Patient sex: F
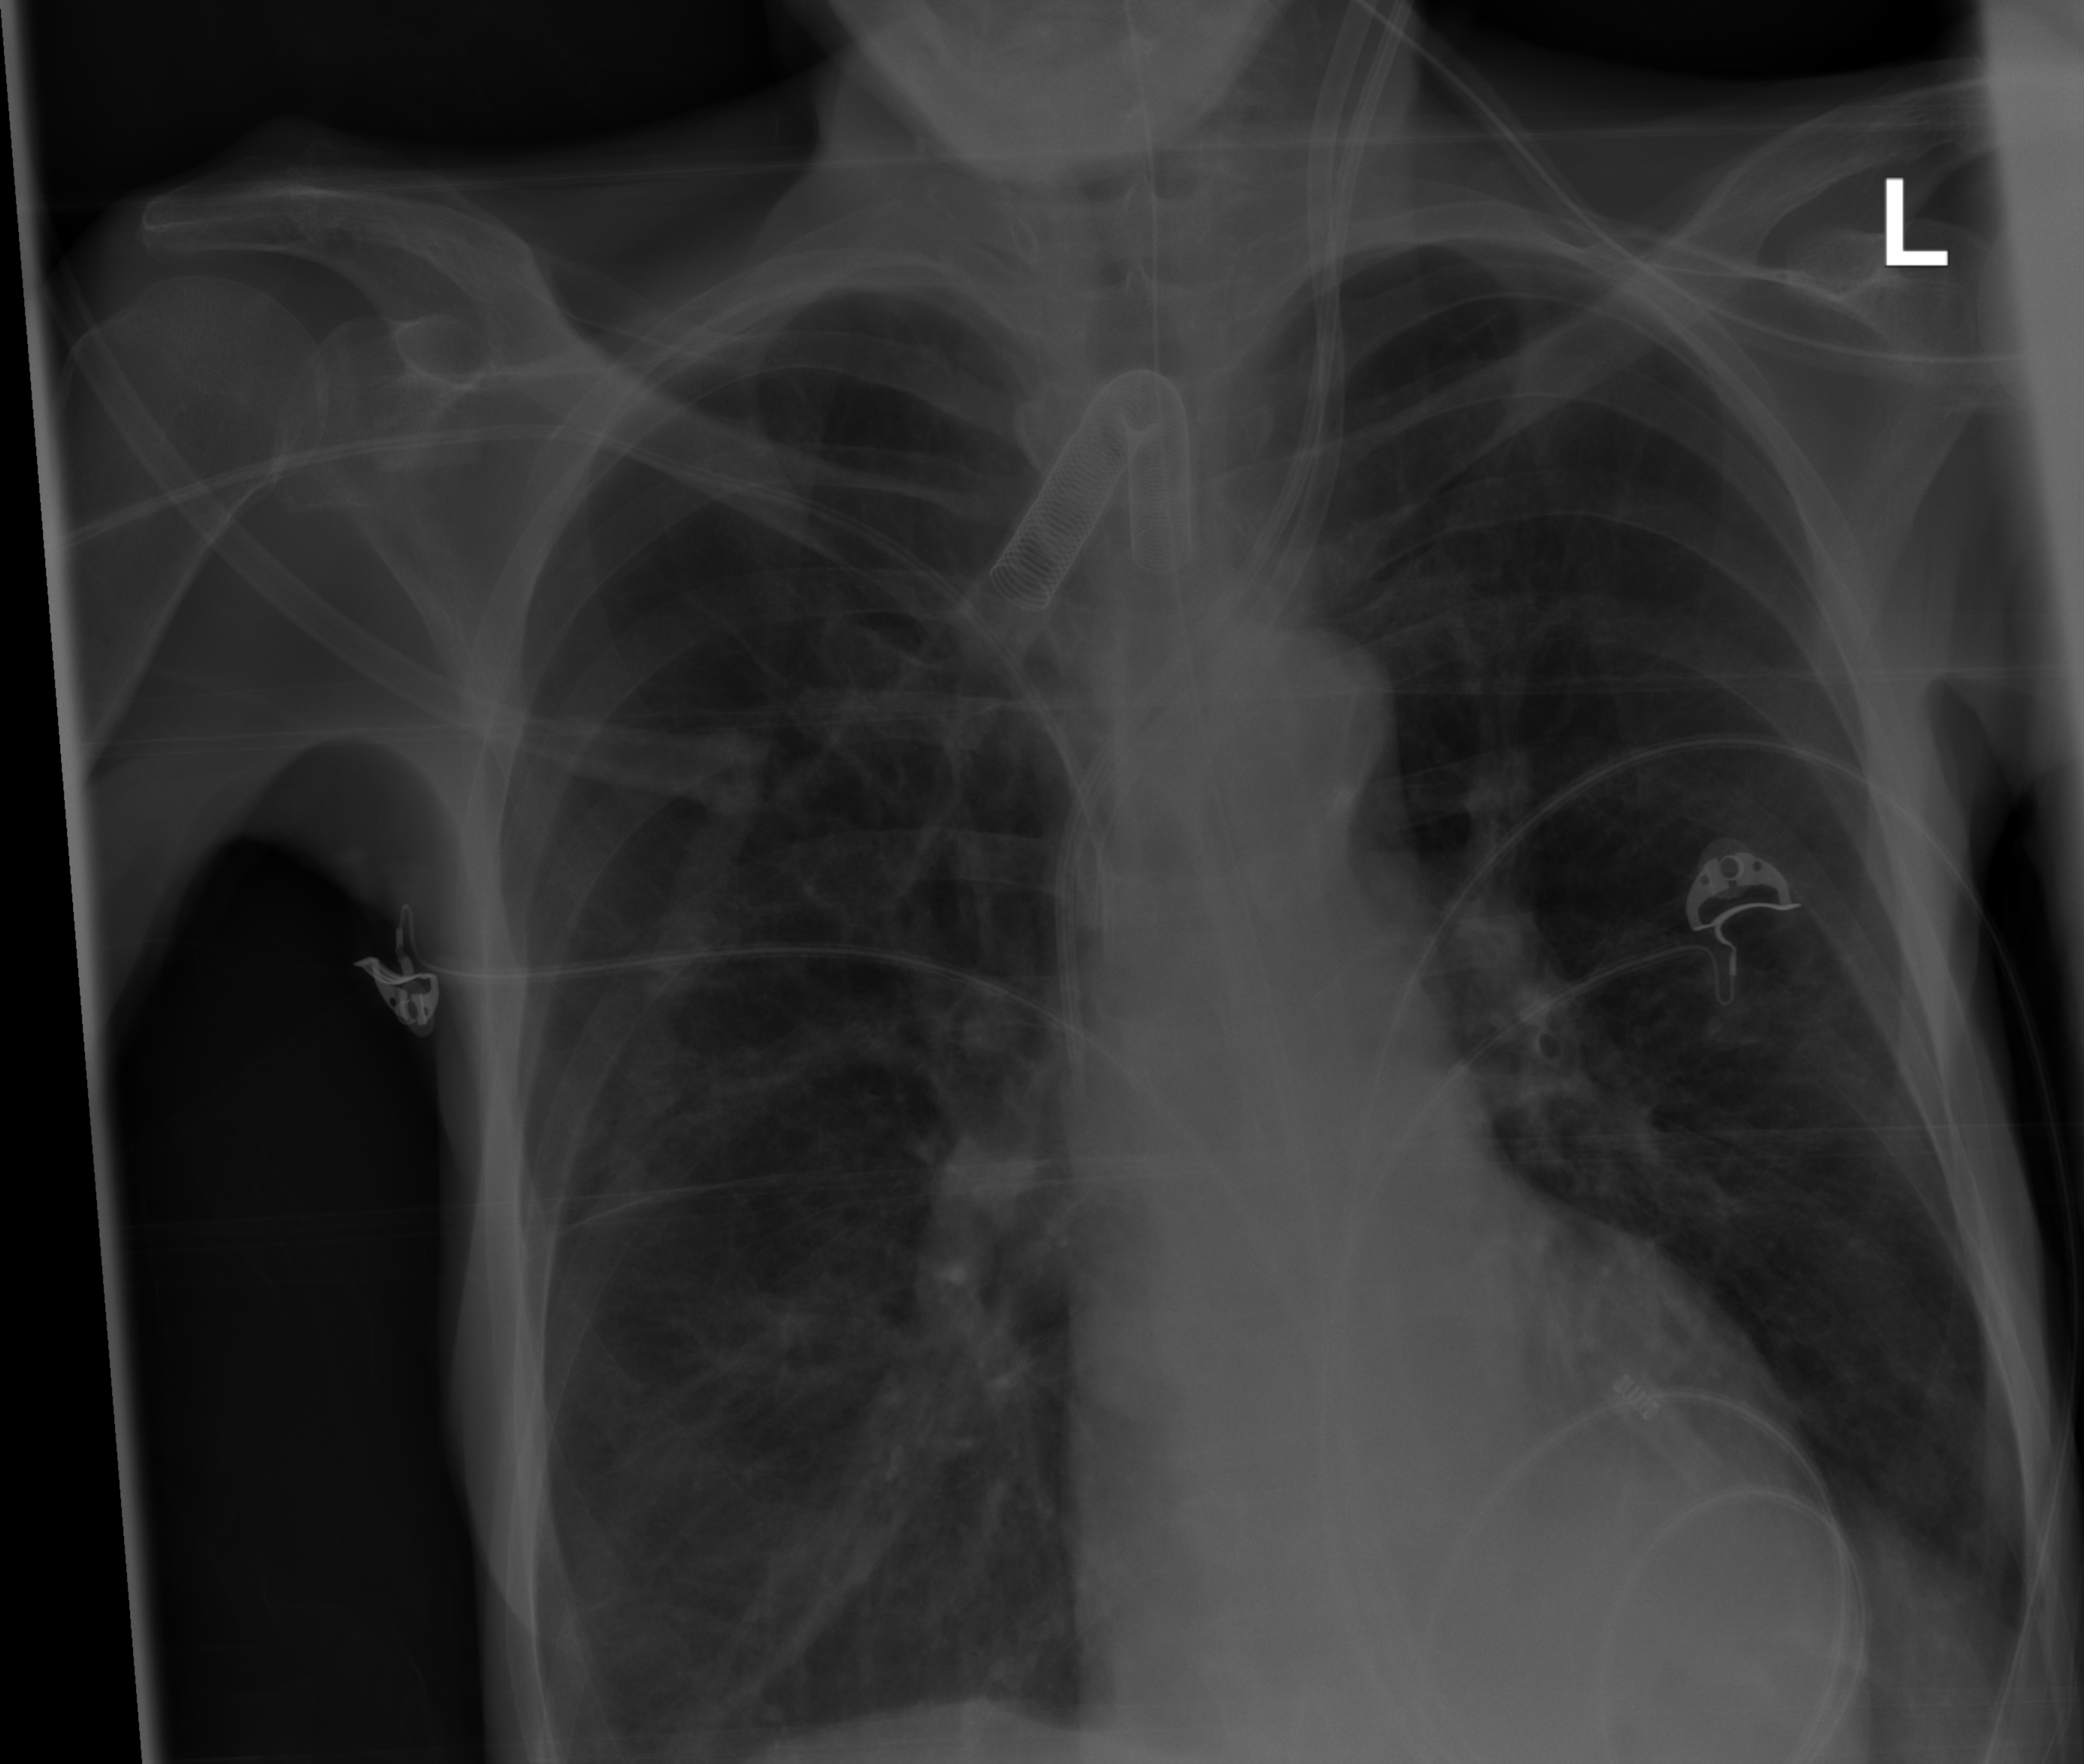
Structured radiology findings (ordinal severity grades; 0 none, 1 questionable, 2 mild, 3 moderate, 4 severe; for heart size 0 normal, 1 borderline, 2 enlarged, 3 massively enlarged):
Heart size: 0
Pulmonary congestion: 0
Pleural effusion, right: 0
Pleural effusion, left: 0
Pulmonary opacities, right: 0
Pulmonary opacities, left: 0
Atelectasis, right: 0
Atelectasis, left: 0